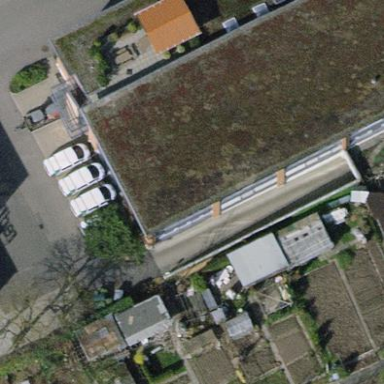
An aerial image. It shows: Industrial building.